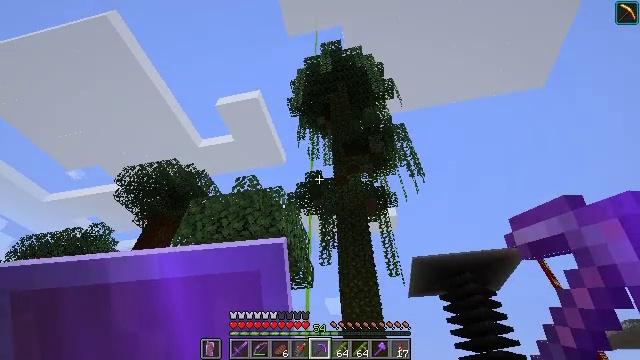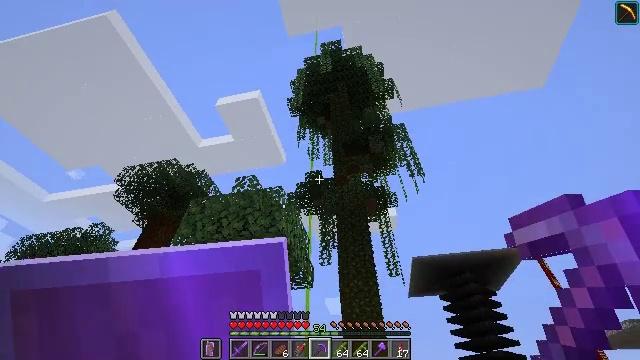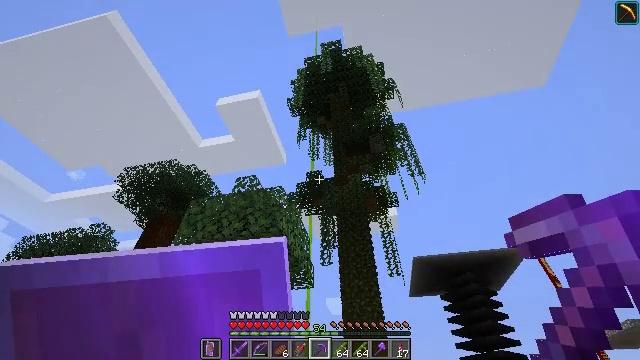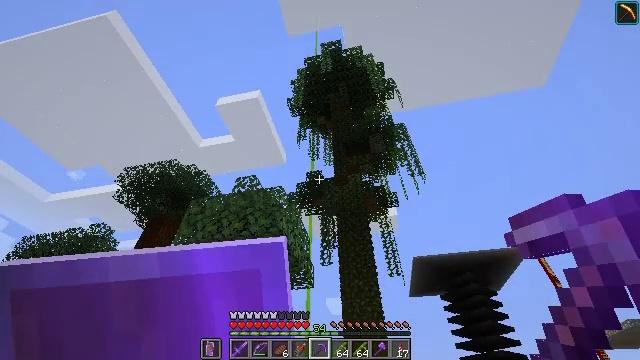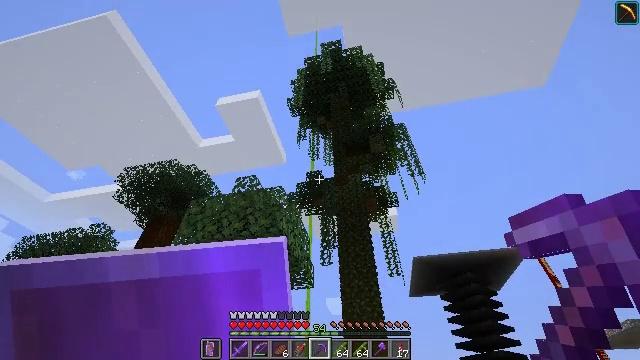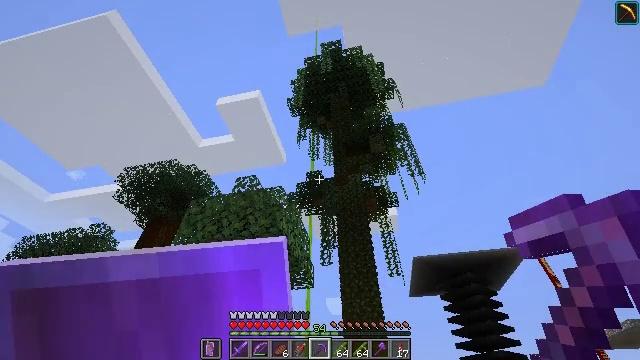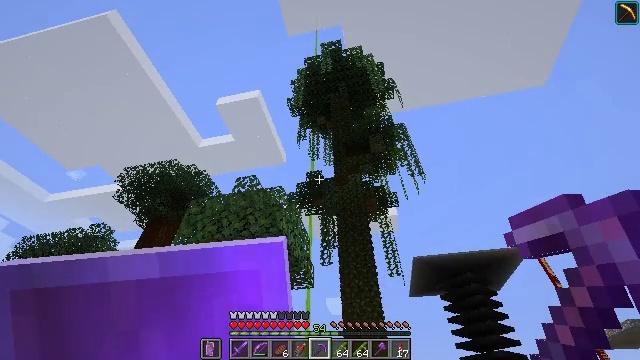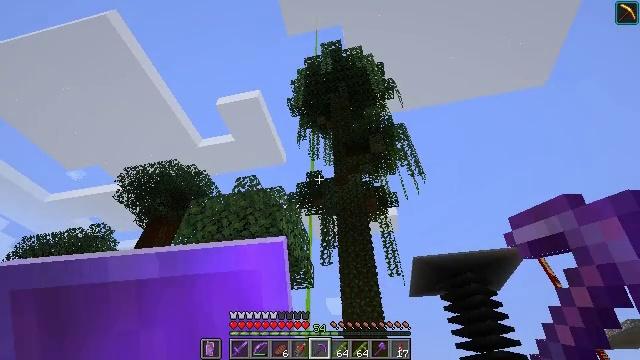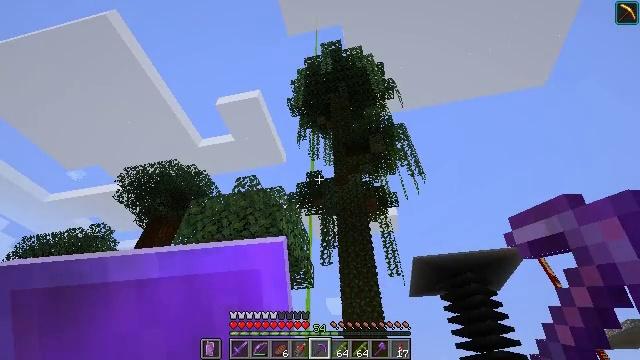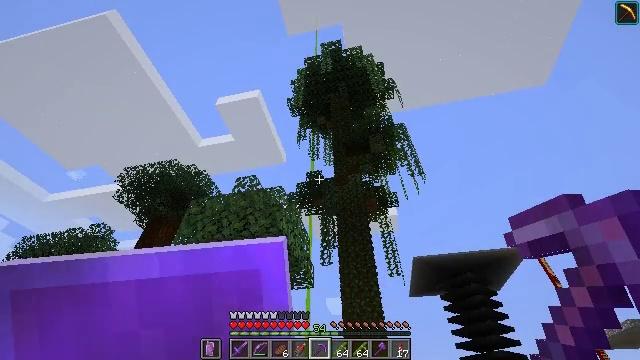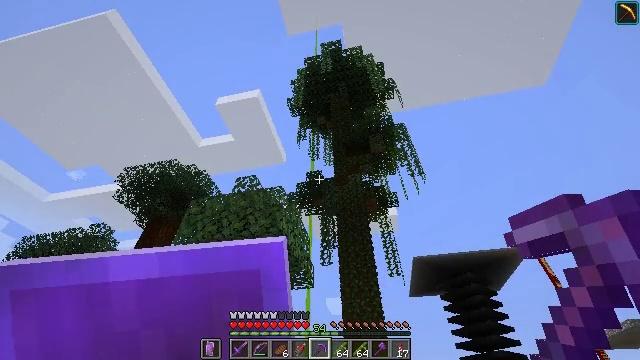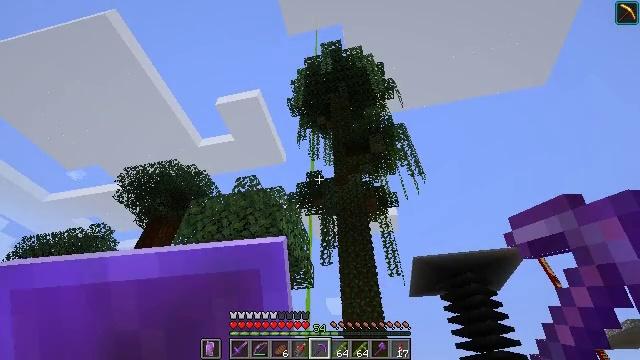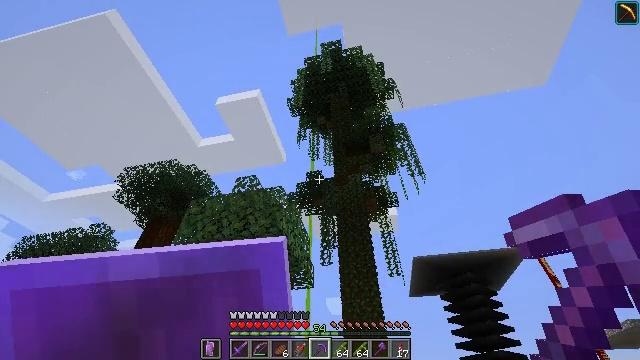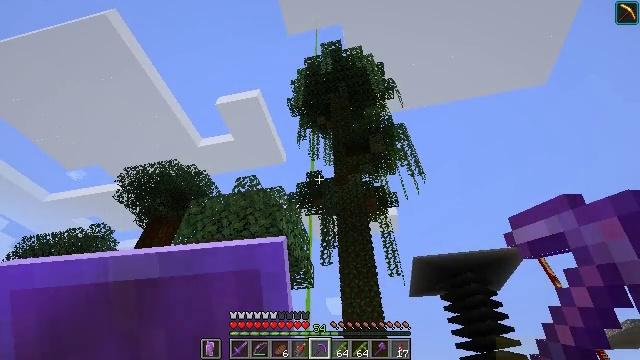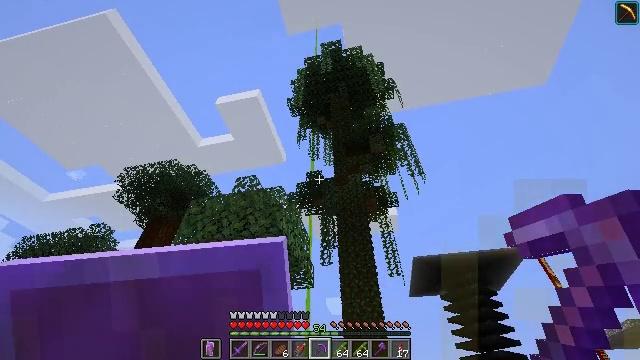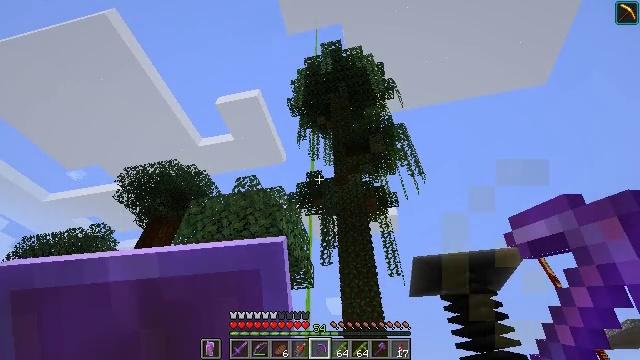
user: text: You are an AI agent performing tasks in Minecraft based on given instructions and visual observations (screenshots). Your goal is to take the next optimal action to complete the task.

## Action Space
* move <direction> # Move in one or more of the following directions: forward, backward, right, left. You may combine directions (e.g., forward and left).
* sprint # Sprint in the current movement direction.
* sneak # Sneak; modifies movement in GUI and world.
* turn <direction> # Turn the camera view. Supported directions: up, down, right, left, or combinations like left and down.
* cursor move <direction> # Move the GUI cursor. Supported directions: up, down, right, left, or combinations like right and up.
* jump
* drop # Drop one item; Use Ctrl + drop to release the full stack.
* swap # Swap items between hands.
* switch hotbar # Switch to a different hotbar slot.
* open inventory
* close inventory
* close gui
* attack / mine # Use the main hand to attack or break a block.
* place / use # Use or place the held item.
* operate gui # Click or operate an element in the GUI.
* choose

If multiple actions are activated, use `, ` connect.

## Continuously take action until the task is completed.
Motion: motion action
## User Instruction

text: Collect spruce log for building materials.
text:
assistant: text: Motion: sneak
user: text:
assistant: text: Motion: sneak
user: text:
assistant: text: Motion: sneak
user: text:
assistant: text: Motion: sneak
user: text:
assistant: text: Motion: sneak
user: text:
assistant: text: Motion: sneak
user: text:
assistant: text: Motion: sneak
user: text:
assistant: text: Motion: sneak
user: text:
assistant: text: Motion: sneak
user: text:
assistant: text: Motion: sneak
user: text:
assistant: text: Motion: sneak
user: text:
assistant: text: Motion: sneak
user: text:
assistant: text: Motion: sneak
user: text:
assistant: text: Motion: sneak
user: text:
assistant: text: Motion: sneak
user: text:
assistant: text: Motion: sneak
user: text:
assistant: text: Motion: sneak
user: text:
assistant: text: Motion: sneak
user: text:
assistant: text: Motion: sneak
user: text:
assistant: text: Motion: sneak
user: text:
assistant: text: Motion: sneak
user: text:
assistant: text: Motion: sneak, turn left and down
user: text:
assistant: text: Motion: sneak, turn left and down
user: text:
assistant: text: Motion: sneak, turn left and down
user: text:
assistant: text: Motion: sneak, turn left and down
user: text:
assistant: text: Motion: sneak, turn left
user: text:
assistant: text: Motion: sneak
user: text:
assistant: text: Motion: sneak
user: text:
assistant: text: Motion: no_op
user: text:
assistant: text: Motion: no_op